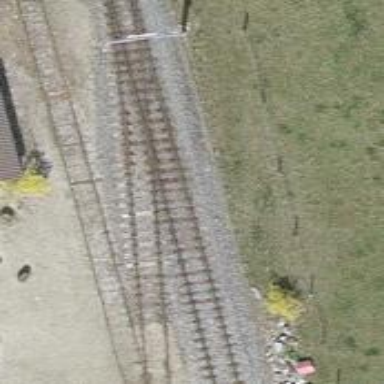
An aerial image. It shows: Narrow-gauge railway siding with electrified contact line. The siding has one track.